Question: im building native code for android from command line via 'cd <project> ndk-build' but when i run it it outputs 'nothing can be done for 'all'' im using code from HelloJni sample, and if i import the the sample and compile it everything works fine.
activity
'''
public class MainActivity extends Activity
{
@Override
protected void onCreate(Bundle savedInstanceState)
{
super.onCreate(savedInstanceState);
Log.i("DEBUG", stringFromJNI());
setContentView(new MySurfaceView(this));
}
public native String stringFromJNI();
static
{
System.loadLibrary("nativemain");
}
}
'''
nativemain.c
'''
#include <string.h>
#include <jni.h>
jstring Java_com_ndktest2_MainActivity_stringFromJNI( JNIEnv* env,
jobject thiz )
{
return (*env)->NewStringUTF(env, "Hello from JNI !");
}
'''
Android.mk
'''
LOCAL_PATH := $(call my-dir)
include $(CLEAR_VARS)
LOCAL_MODULE := nativemain
LOCAL_SRC_FILES := nativemain.c
include $(BUILD_SHARED_LIBRARY)
'''
Application.mk
'''
APP_ABI := armeabi
'''
Thank you so much for you guys and gals help!!
UPDATE 1: i refreshed the project and ran ndk-build again and work, but i received a UnsatisfiedLinkError exception on run time. Im using BlueStack as my emulator.

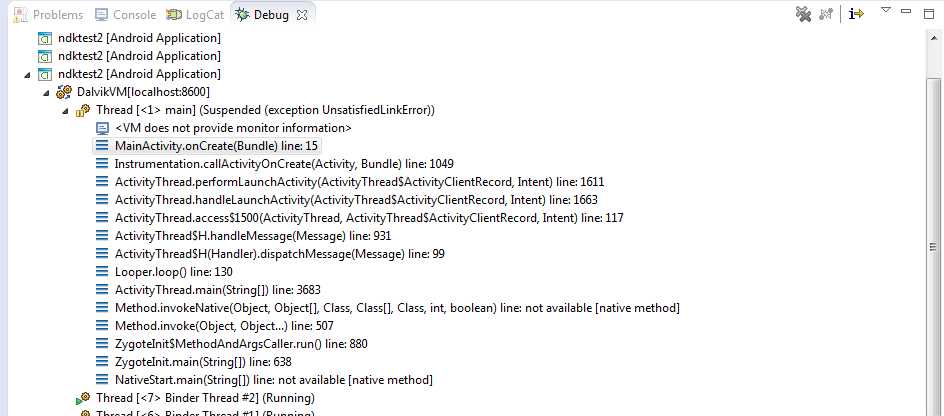
Answer: Try removing the "Application.mk" as it's not required for single-ndk-module applications (and the hello-jni doesn't have one)